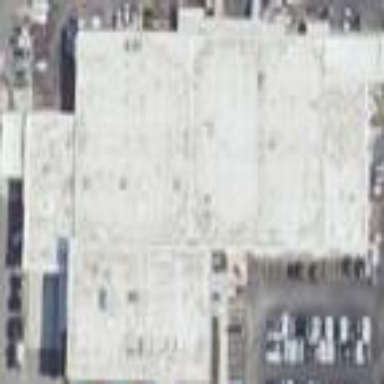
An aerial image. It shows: Retail building housing car shop.